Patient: sex F, age 57
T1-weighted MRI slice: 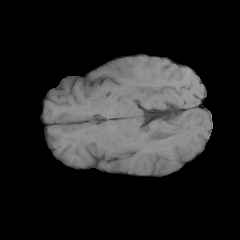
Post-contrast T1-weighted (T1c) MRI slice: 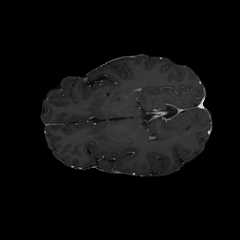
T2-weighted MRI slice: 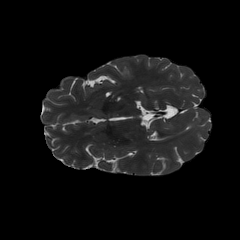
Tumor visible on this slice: no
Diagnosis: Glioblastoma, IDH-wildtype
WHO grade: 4